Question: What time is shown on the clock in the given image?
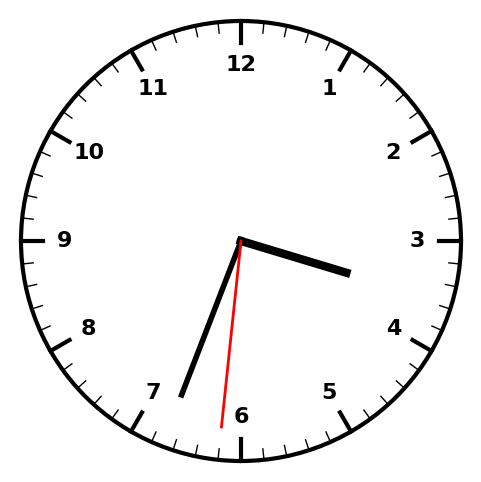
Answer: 03:33:31